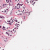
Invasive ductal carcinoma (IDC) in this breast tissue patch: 1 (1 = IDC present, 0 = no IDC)